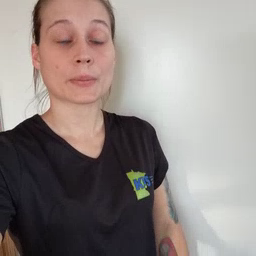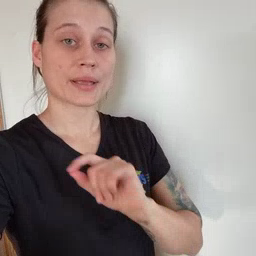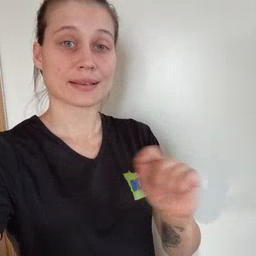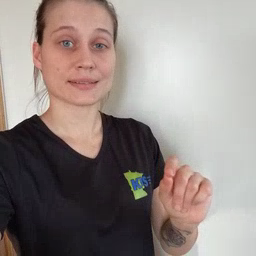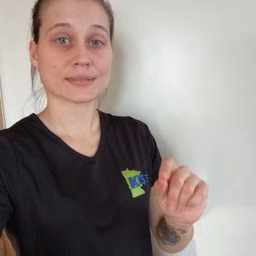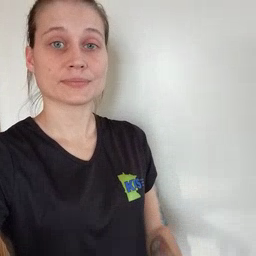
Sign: pen